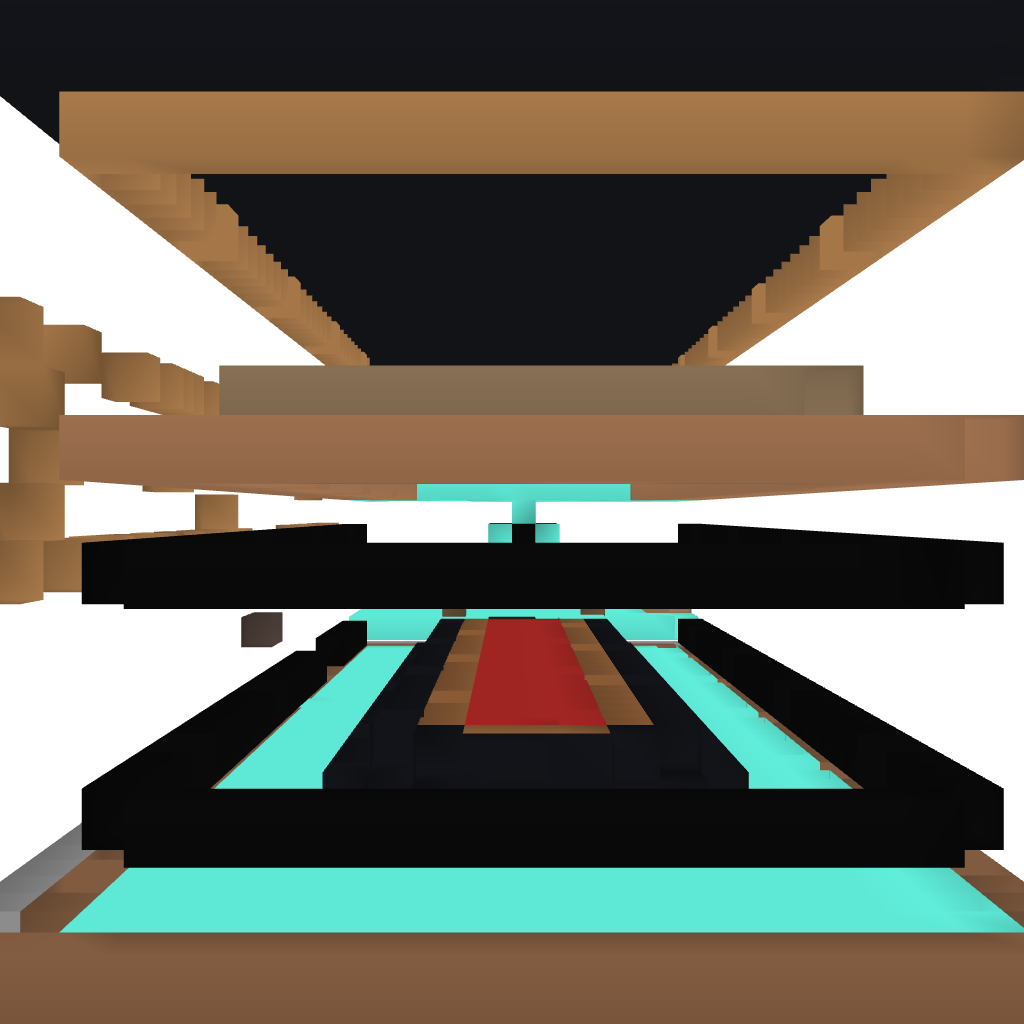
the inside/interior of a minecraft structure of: The Cat Walk